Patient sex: M
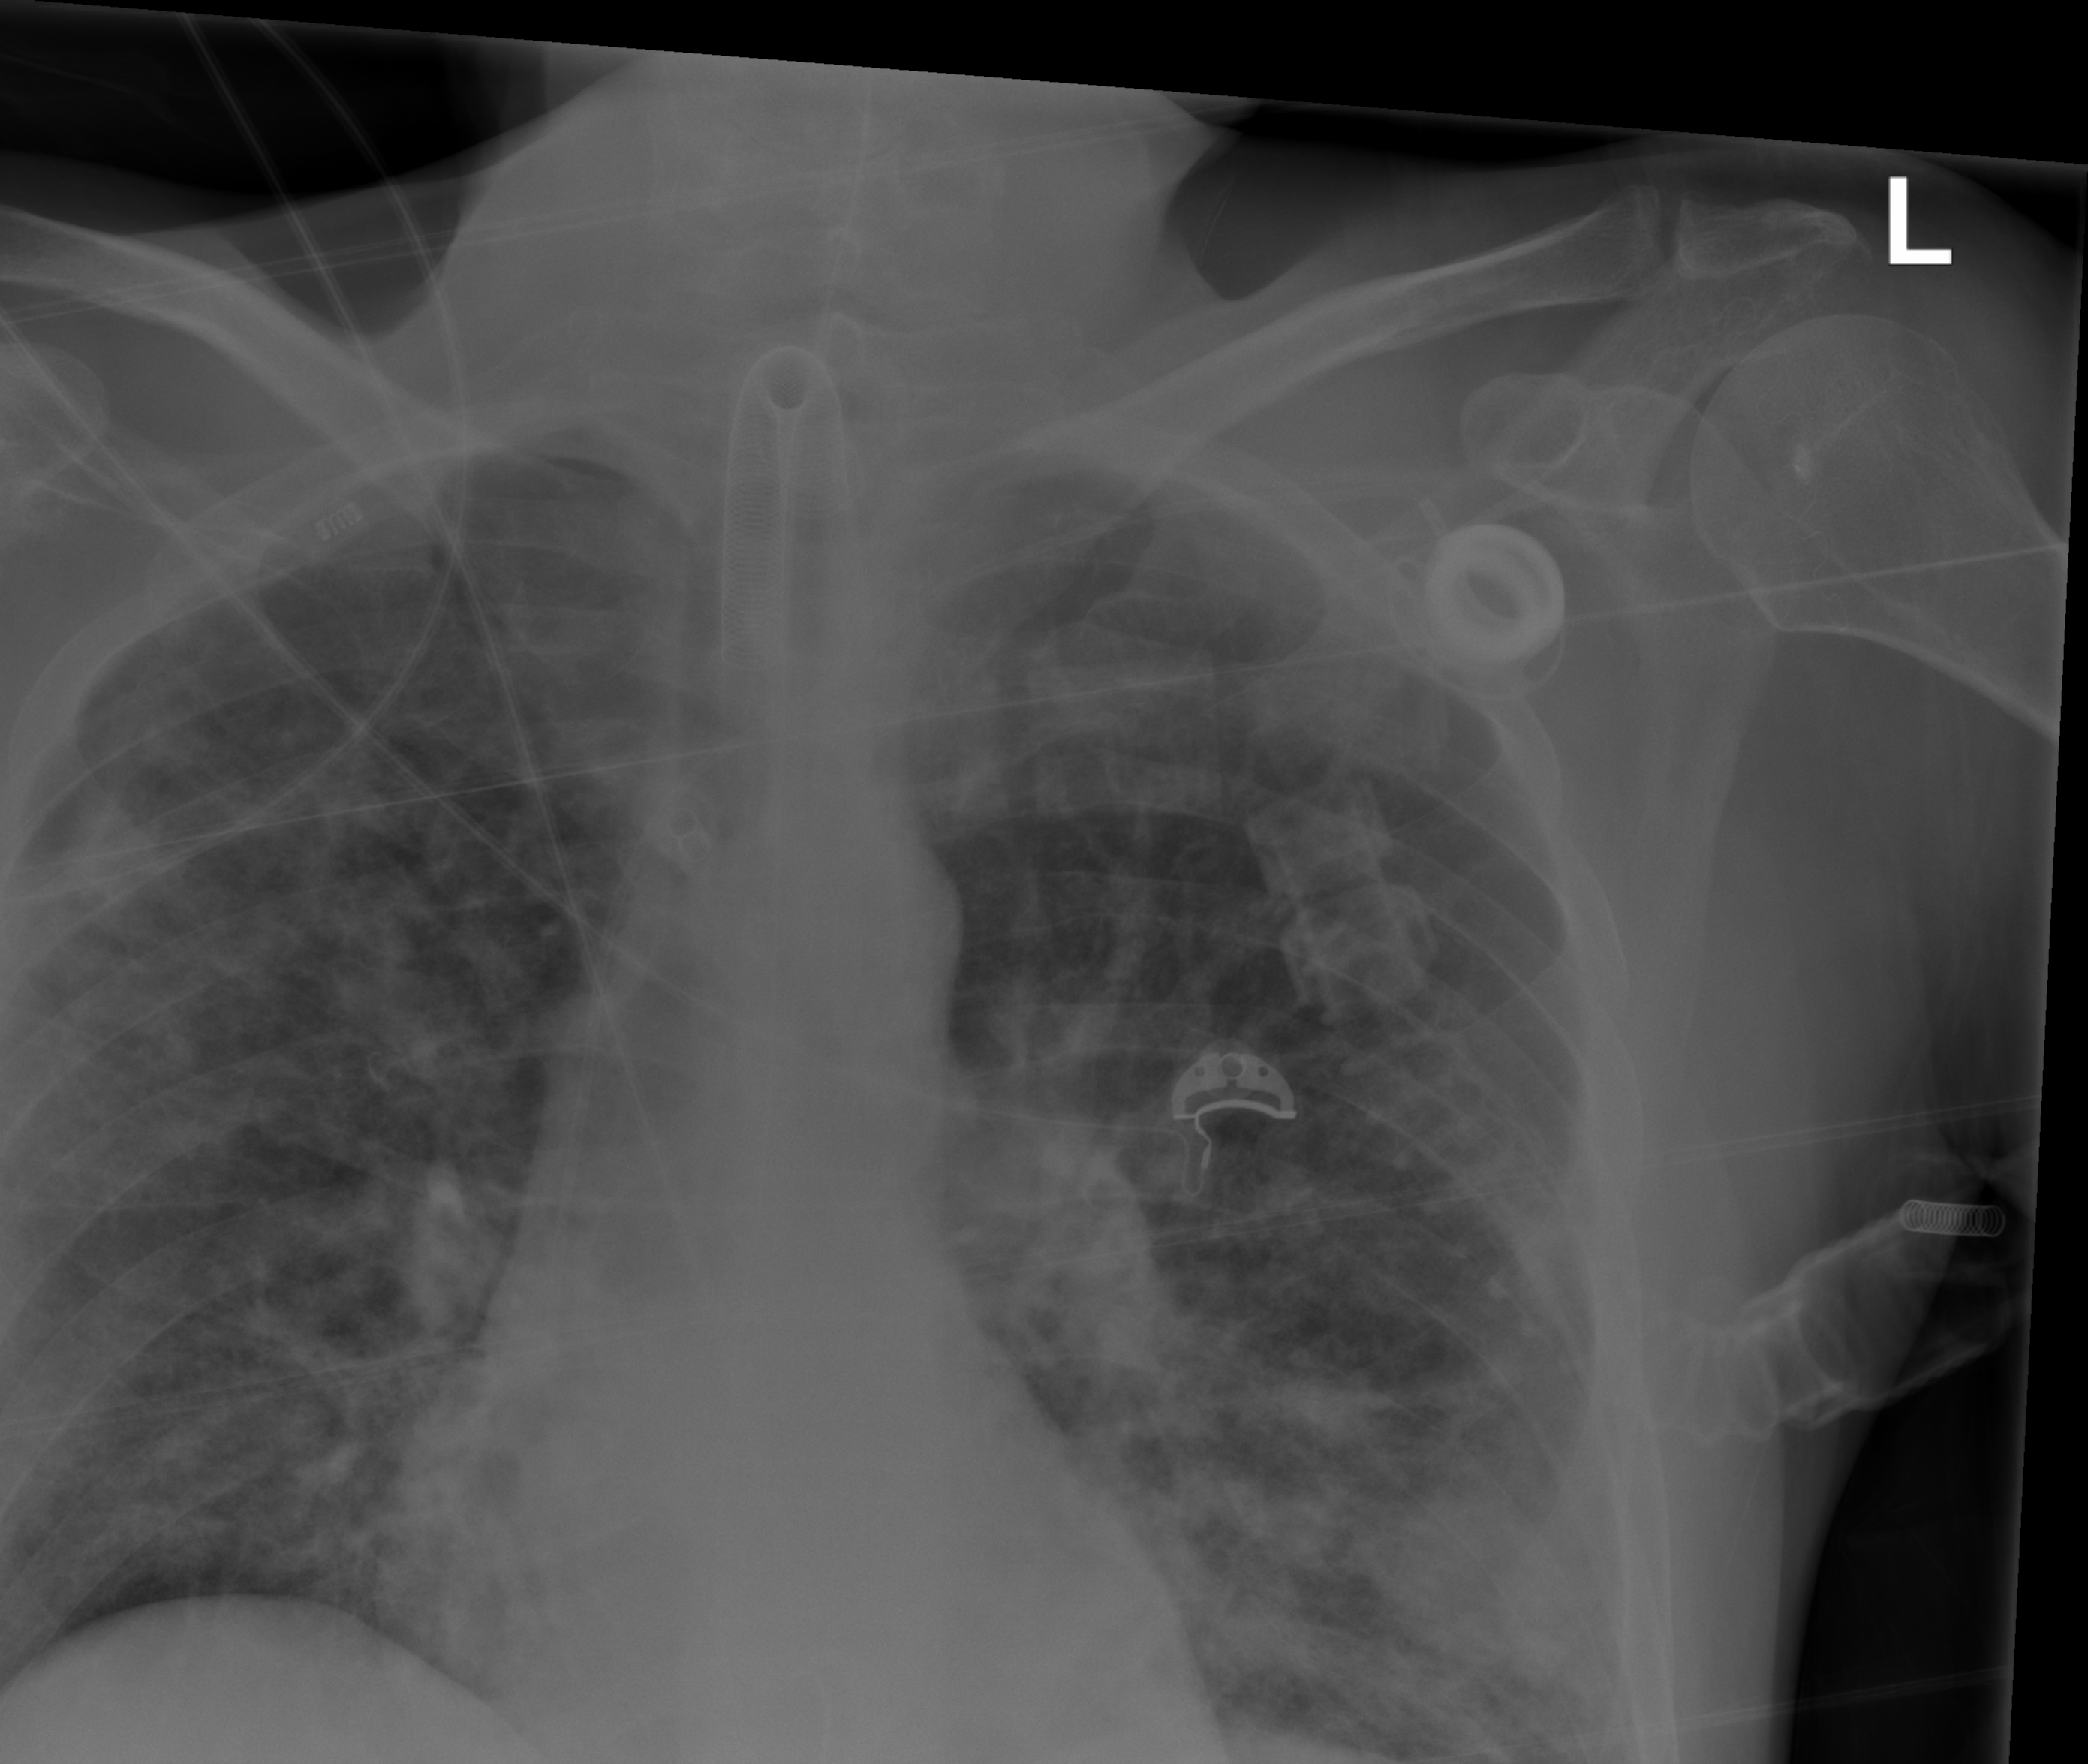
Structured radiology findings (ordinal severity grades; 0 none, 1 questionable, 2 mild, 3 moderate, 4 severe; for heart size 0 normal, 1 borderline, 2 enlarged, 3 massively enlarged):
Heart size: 0
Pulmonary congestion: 0
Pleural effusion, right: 0
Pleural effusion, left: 0
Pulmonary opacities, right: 3
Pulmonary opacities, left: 3
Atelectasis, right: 0
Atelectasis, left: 0